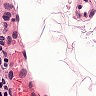
Metastatic tissue present: no